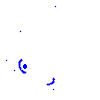
Particle: electron